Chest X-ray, PA view. Patient: 36 years old, sex M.
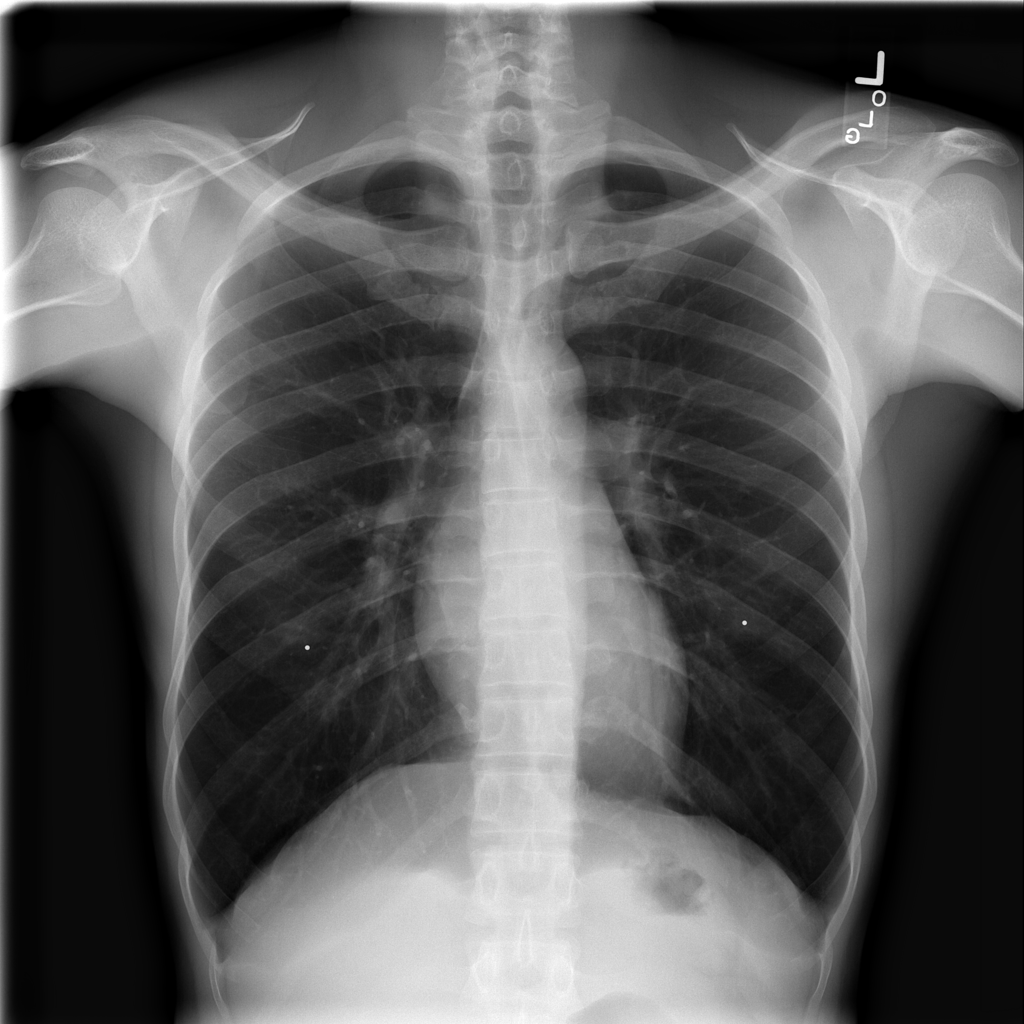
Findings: No Finding